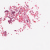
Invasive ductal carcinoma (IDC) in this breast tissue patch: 0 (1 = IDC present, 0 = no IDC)